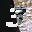
Label: 3